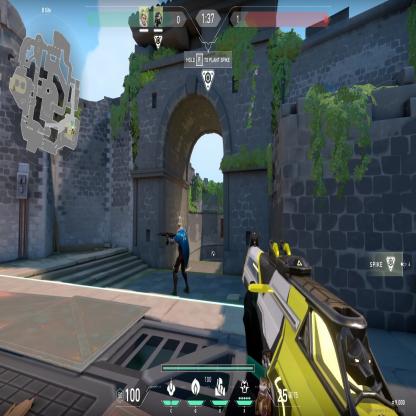
Label: teammate